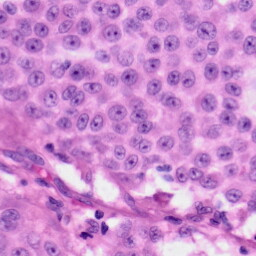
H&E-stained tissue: Skin